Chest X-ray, AP view. Patient: 63 years old, sex M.
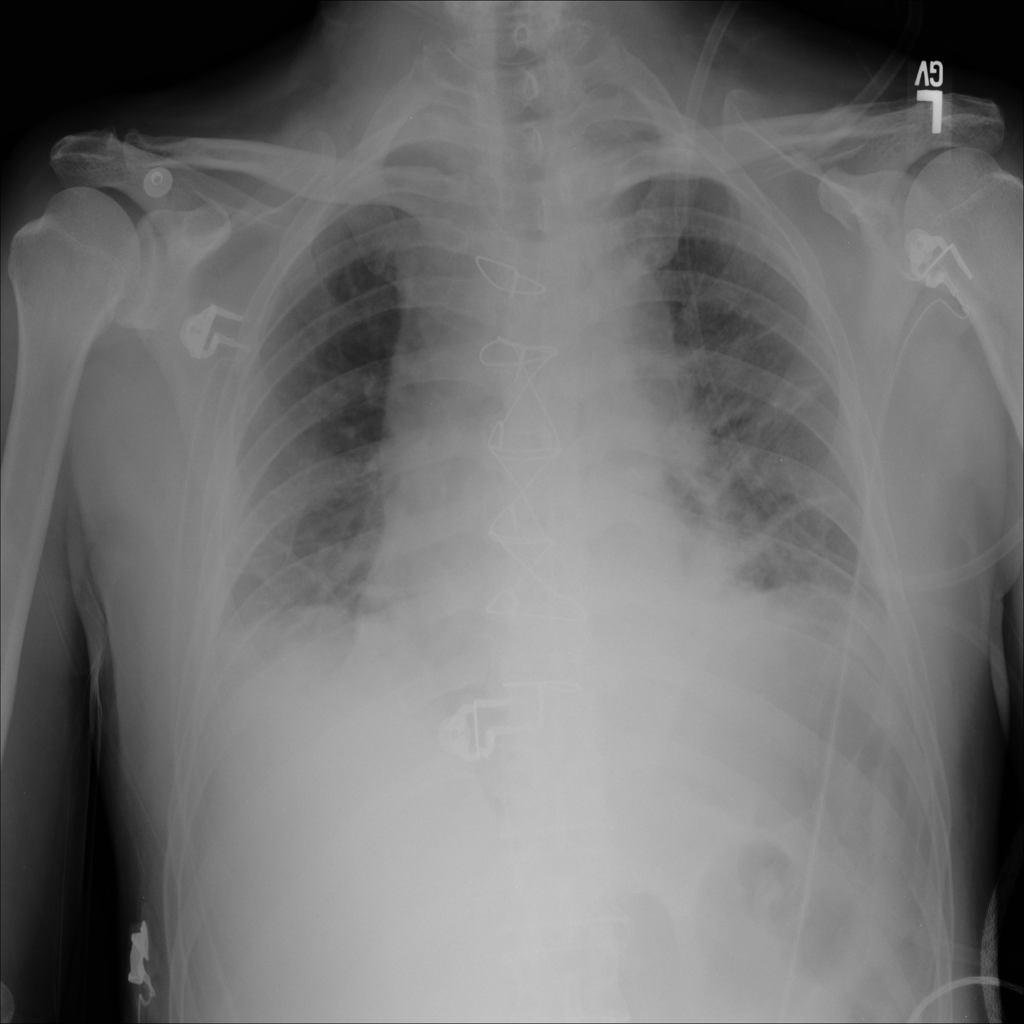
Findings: Atelectasis, Infiltration